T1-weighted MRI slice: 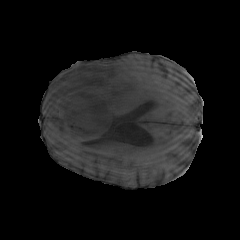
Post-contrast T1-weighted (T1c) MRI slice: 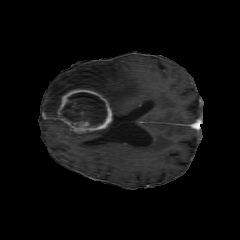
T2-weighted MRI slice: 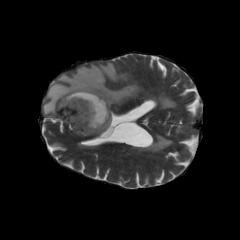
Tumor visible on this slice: yes